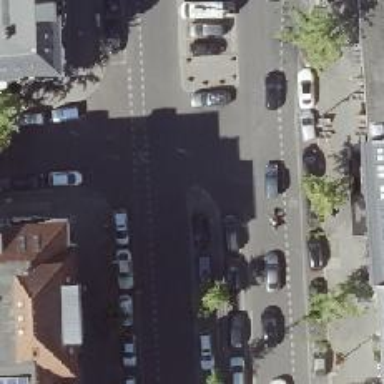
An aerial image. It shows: Footway with traffic island for pedestrians.